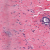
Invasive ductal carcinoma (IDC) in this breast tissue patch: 0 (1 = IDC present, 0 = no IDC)